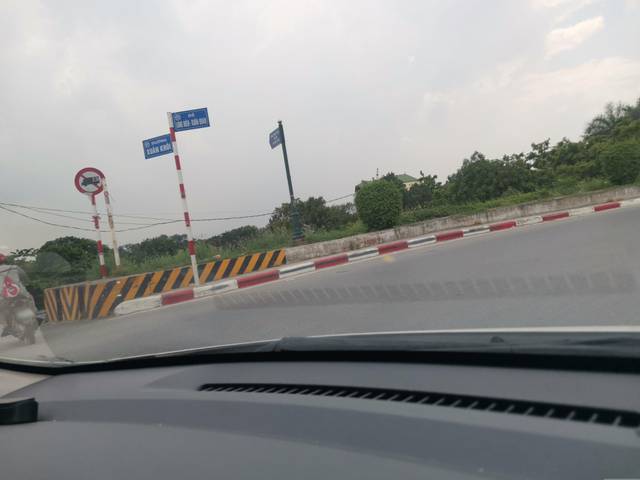
Region: Vietnam
Coordinates: 21.005, 105.908